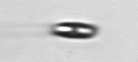
Label: pennate